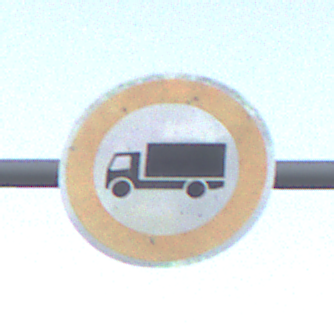
Verkehrszeichen: VerbotFuerKraftfahrzeugeUeberDreiKommaFuenfTonnen
Umgebung: Outdoor, Nature
Tageszeit: SunriseSunset
Wetter: PartlyCloudy
Licht: Natural
Jahreszeit: NotSpecified
Kontrast: LowContrast